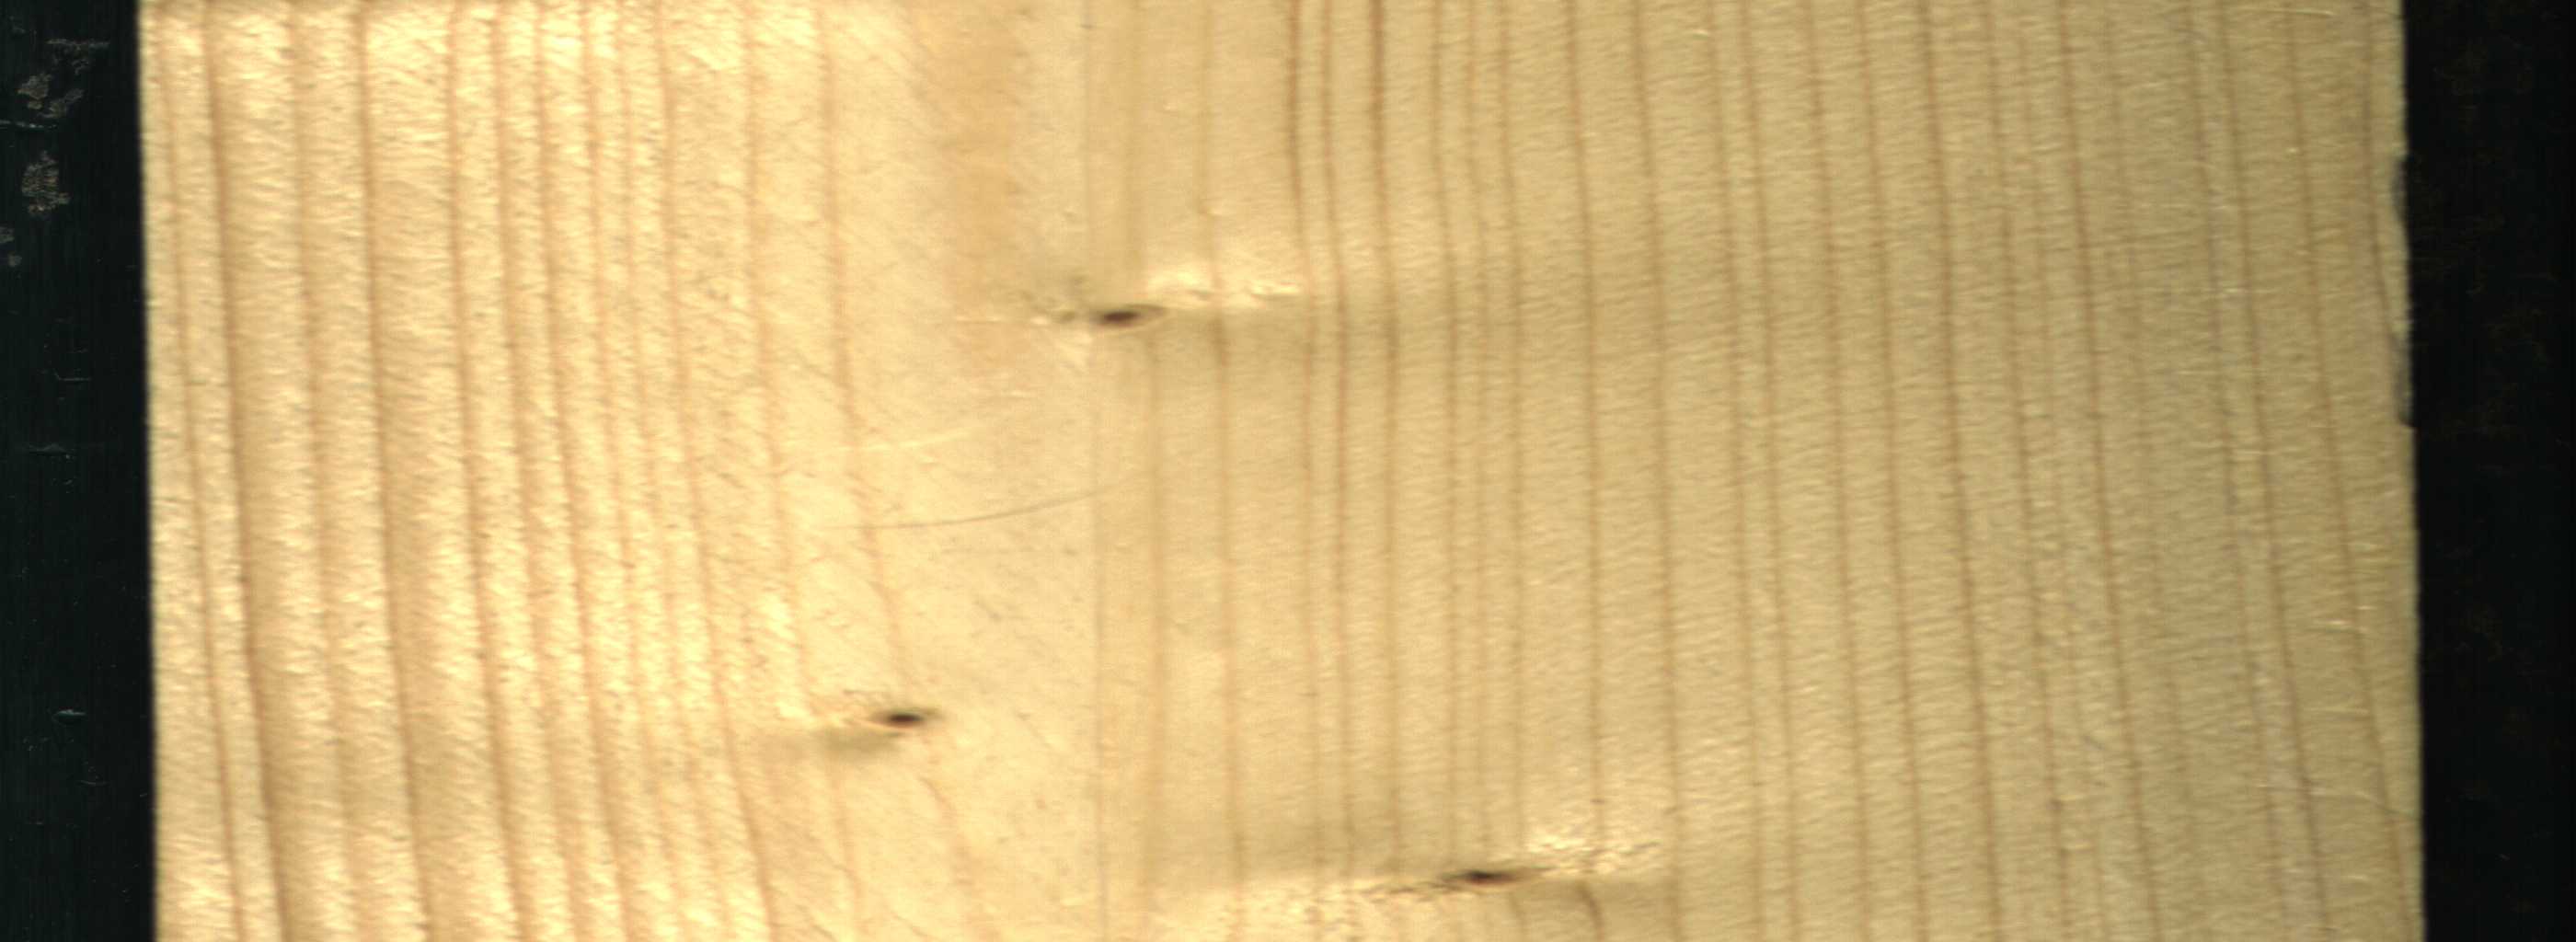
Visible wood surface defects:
Live_Knot
Live_Knot
Live_Knot
Live_Knot